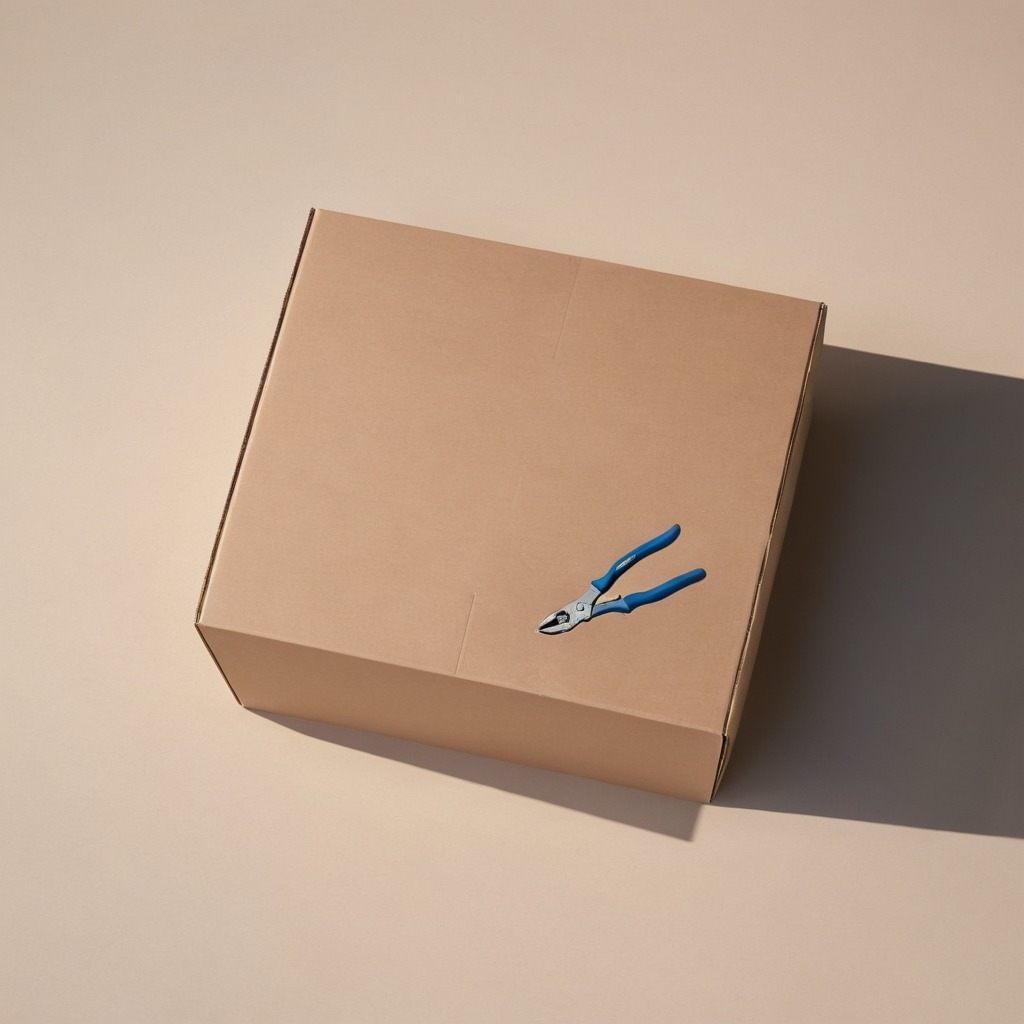
A plier lying on a clean dry cardboard box surface in an outdoor workshop during daytime bright natural light soft shadows slightly creased but